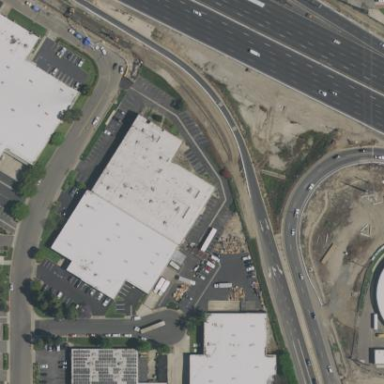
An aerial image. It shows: Retail building.